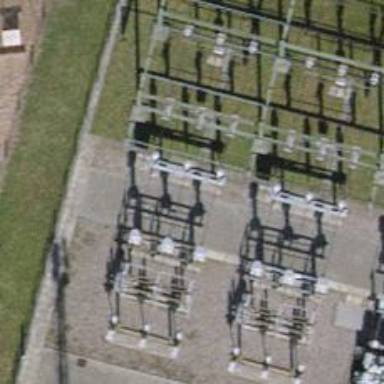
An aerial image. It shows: Power line with three cables in bay configuration.